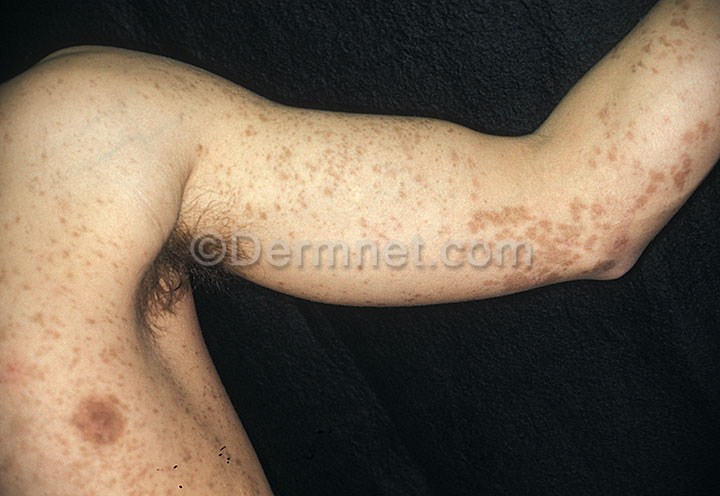
Disease: Psoriasis pictures Lichen Planus and related diseases